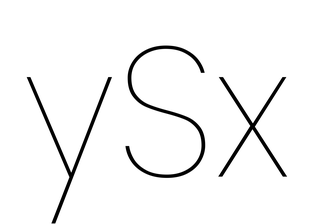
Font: Poppins-Thin